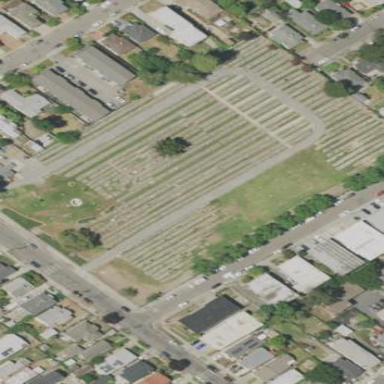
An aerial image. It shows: Cemetery or graveyard.